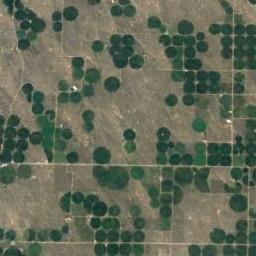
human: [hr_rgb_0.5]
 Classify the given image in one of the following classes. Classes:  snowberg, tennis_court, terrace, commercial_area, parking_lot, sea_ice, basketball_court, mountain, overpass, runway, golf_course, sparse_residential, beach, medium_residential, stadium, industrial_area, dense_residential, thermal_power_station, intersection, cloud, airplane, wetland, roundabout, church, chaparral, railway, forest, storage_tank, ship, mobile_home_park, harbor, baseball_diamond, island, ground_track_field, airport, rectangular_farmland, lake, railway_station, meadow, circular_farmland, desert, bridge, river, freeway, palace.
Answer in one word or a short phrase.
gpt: circular_farmland